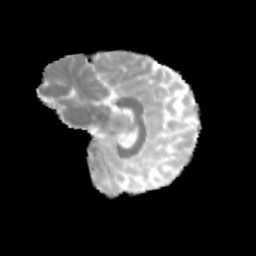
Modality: MD
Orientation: sagittal
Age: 14
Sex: female
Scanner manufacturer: siemens
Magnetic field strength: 3 T
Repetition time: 3.8 s
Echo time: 0.07 s